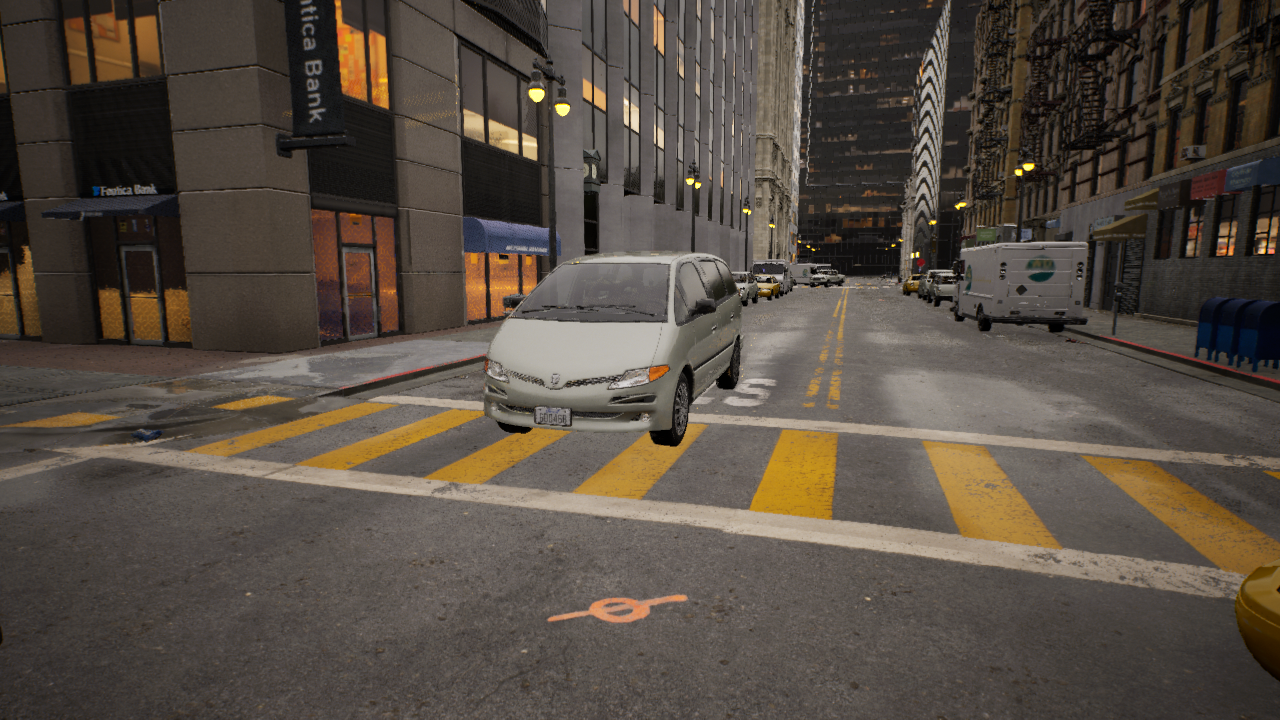
Venue: residential
Lighting: golden hour
Vehicle rig: minivan